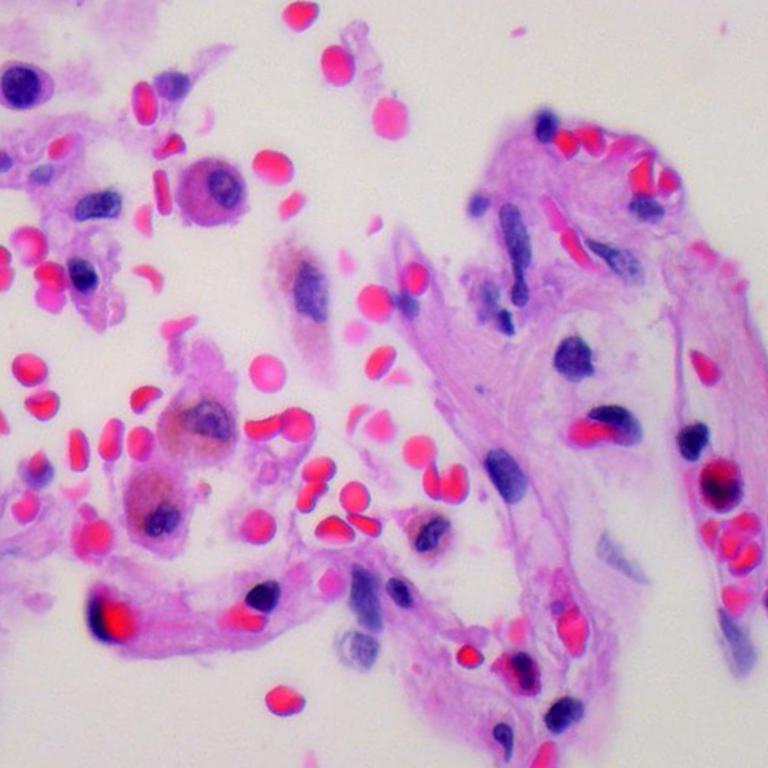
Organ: lung
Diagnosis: benign